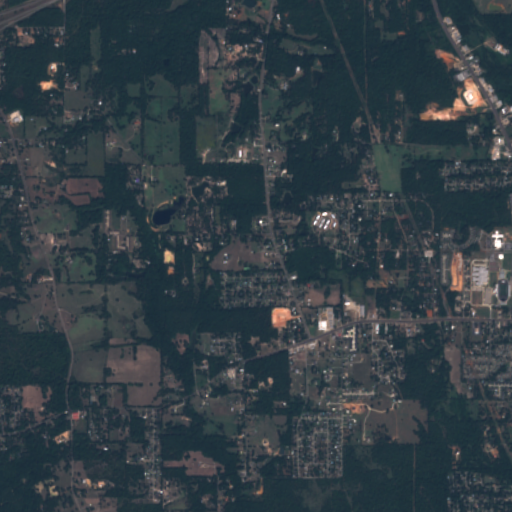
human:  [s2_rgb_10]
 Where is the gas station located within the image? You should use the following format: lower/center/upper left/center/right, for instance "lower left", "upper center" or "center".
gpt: The gas station is located in the lower center of the image.
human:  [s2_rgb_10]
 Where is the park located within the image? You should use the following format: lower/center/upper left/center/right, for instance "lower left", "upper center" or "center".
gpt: The park is located in the center right of the image.
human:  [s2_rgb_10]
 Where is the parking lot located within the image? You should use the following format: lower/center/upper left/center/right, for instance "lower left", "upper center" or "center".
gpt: The parking lot is located in the center right of the image.
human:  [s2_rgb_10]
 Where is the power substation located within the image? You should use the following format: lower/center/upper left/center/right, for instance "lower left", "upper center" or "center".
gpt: The power substation is located in the center right of the image.
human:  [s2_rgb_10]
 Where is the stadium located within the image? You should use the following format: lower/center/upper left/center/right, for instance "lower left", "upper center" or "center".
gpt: The stadium is located in the center right of the image.
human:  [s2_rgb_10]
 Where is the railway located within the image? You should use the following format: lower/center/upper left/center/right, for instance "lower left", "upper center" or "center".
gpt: The railway is located in the right of the image.
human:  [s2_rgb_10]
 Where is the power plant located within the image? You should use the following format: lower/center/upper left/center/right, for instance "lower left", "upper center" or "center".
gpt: There is no power plant in the image.